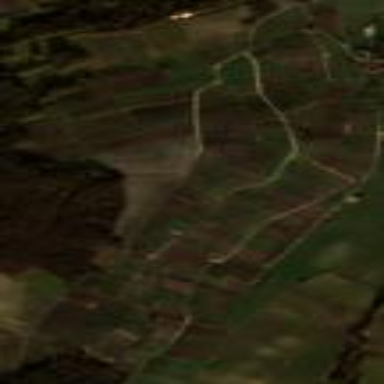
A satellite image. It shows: Beautiful vineyard in the countryside.